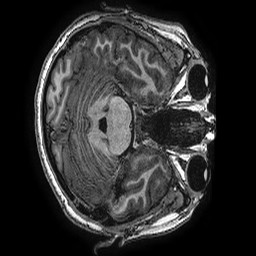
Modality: T1w
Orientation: axial
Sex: female
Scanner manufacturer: ge
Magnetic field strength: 3 T
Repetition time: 0.00766 s
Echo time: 0.003476 s